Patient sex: M
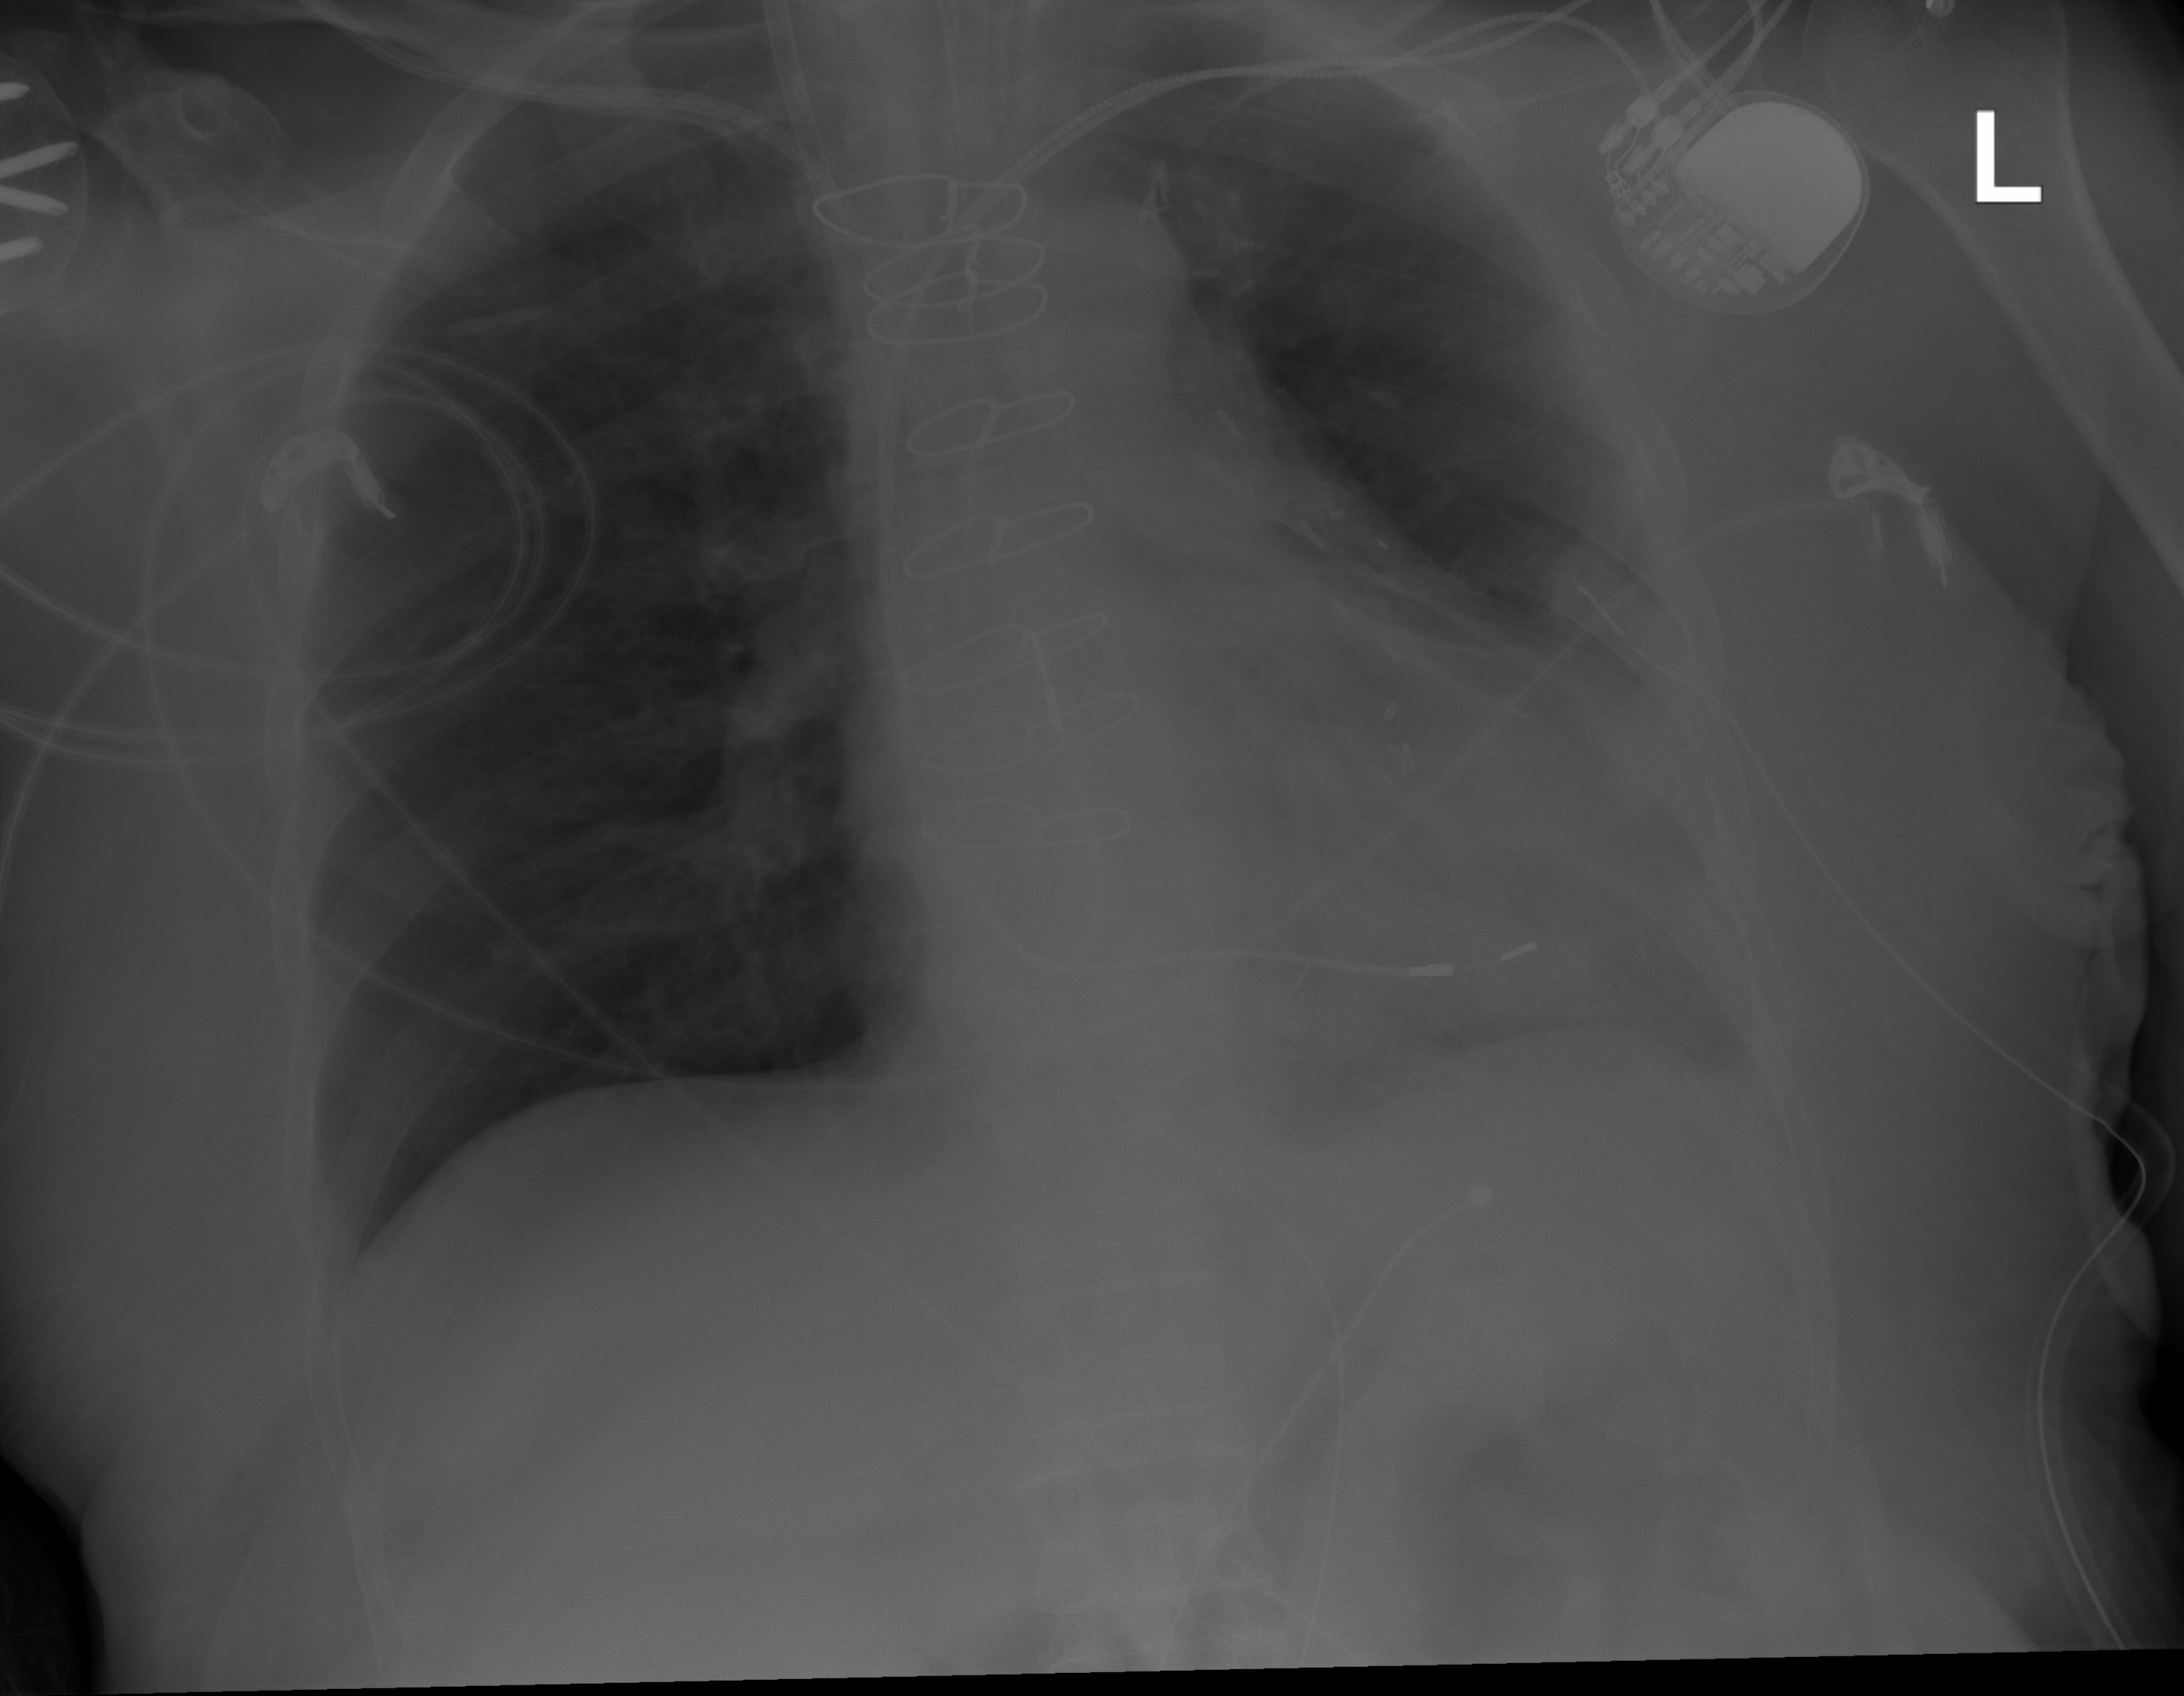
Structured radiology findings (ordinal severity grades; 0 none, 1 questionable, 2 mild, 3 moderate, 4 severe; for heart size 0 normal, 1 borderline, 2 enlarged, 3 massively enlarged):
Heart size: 2
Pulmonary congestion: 0
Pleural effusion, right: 0
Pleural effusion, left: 2
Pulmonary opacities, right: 0
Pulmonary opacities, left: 0
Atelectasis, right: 0
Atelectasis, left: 0